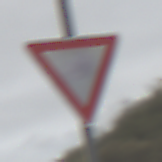
Verkehrszeichen: VorfahrtGewaehren
Umgebung: Outdoor, Nature
Tageszeit: Midday
Wetter: Overcast
Licht: Natural
Jahreszeit: NotSpecified
Kontrast: LowContrast